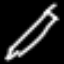
Label: pencil